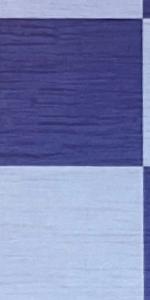
Label: Empty